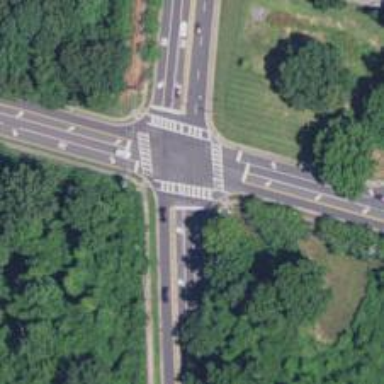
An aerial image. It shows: Uncontrolled crossing on the road.